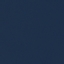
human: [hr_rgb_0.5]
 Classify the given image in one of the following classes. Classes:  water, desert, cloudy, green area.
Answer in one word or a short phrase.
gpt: water